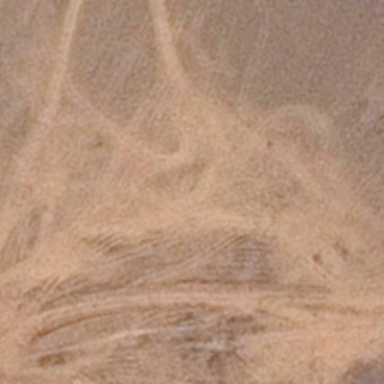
It is a piece of bareland .